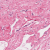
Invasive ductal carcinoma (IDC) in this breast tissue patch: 0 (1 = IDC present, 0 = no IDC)